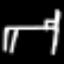
Label: bed